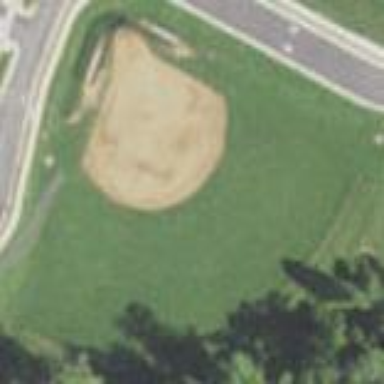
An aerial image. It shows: Baseball pitch for leisure and sports activities.